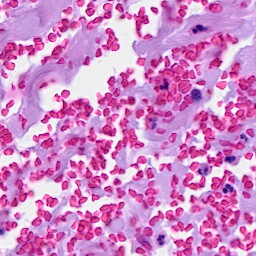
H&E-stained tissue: Breast